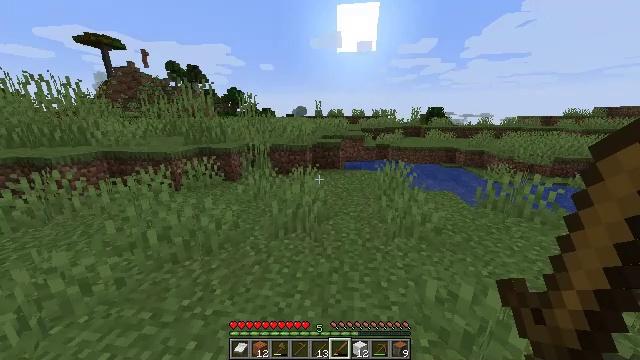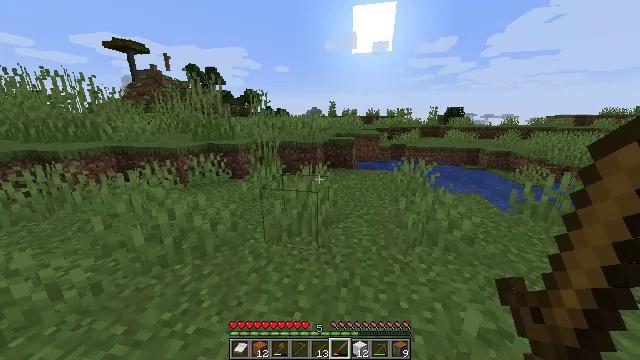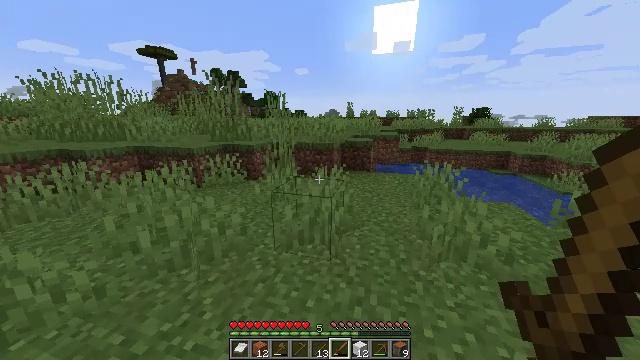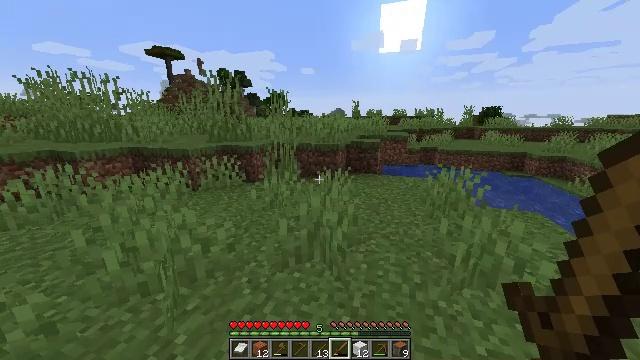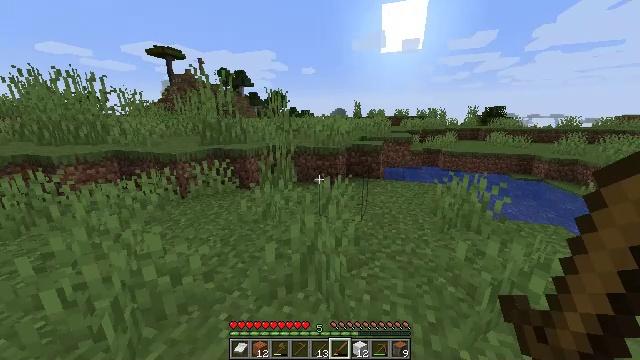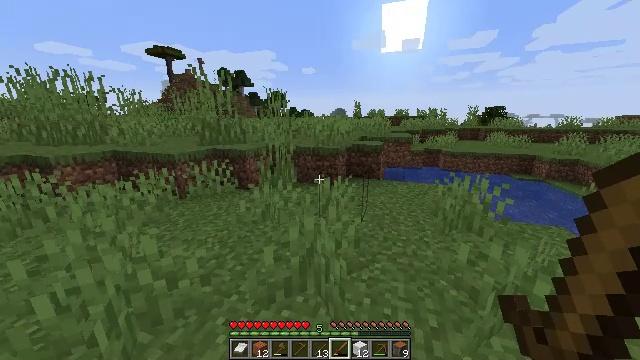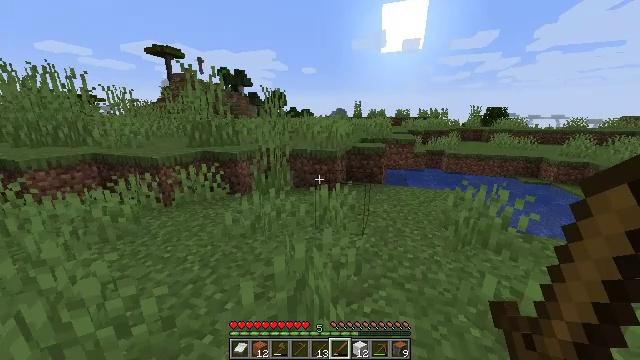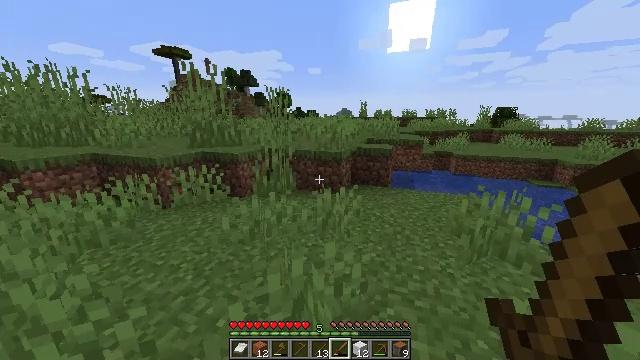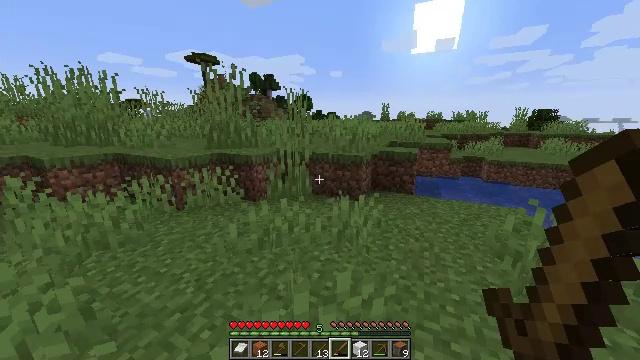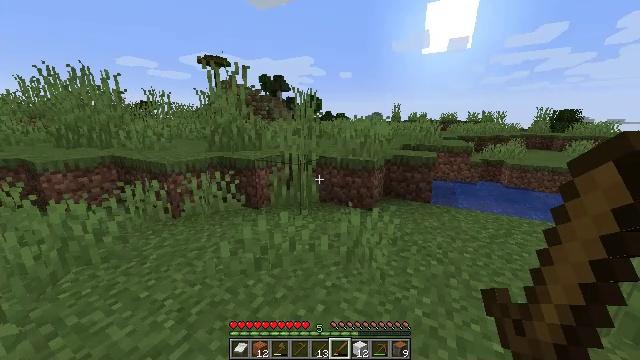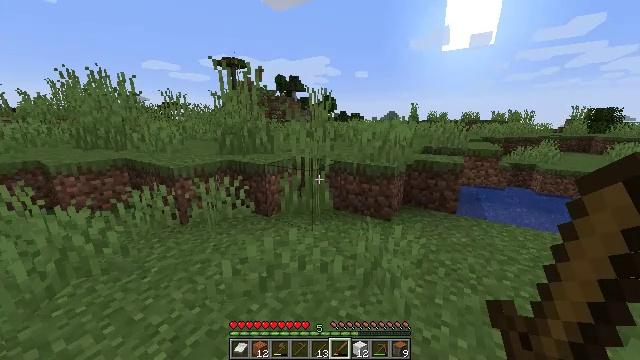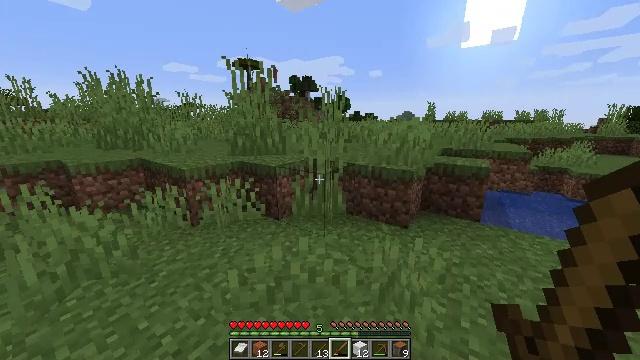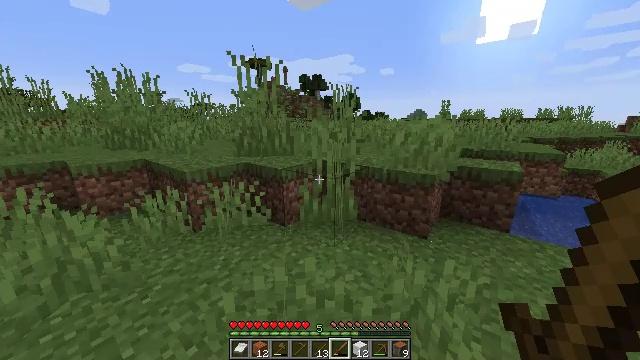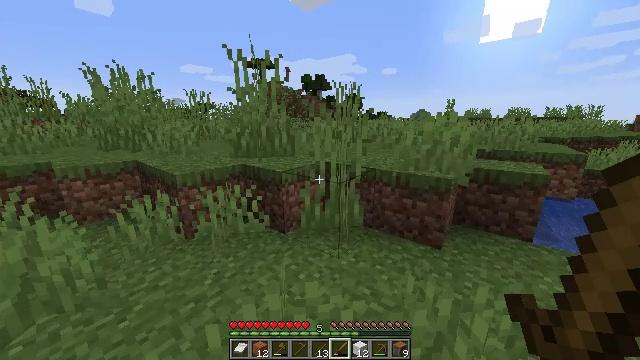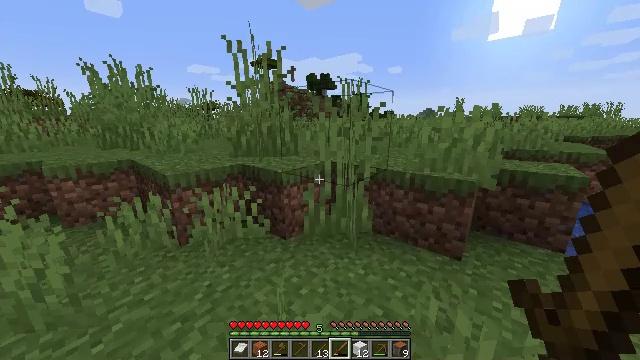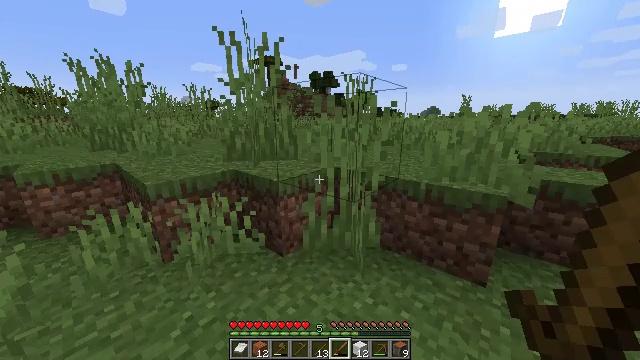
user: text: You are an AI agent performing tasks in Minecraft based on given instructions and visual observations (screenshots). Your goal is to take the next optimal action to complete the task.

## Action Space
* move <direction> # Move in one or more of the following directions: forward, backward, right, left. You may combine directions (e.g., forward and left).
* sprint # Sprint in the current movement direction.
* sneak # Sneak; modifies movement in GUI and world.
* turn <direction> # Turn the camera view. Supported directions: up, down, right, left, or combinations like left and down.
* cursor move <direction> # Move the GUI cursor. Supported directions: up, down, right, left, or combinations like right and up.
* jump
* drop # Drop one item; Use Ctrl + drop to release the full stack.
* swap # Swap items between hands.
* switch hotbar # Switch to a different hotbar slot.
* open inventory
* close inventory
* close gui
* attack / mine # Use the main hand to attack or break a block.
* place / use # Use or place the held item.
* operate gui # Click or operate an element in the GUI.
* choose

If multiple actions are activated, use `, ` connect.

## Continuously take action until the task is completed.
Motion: motion action
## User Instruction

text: Gather the acacia log for building.
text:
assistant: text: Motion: move forward, sprint, turn left
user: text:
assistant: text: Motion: move forward, sprint, turn left
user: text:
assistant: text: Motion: move forward, sprint, turn left
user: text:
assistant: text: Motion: move forward, sprint
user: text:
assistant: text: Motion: move forward, sprint
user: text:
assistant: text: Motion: move forward, sprint
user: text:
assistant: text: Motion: move forward, sprint, turn left
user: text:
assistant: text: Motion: move forward, sprint, turn left
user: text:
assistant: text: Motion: move forward, sprint, turn left
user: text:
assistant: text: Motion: move forward, sprint, turn left
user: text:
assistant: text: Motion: move forward, sprint, turn left
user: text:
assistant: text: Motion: move forward, sprint, turn left
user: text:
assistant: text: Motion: move forward, sprint
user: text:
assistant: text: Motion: move forward, sprint, turn left
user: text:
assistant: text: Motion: move forward, sprint
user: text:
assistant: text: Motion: move forward, sprint, turn left
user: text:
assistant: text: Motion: move forward, sprint
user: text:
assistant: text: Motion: move forward, sprint, turn left
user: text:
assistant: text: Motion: move forward, sprint
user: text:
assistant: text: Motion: move forward, sprint
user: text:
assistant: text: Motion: move forward, sprint
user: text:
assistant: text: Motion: move forward, sprint, jump
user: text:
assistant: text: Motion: move forward, sprint, jump
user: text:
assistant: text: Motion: move forward, sprint, jump
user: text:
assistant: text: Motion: move forward, sprint, jump
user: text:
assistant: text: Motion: move forward, sprint
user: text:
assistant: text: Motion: move forward, sprint
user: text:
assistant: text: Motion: move forward, sprint
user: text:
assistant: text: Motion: move forward, sprint
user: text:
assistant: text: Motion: move forward, sprint